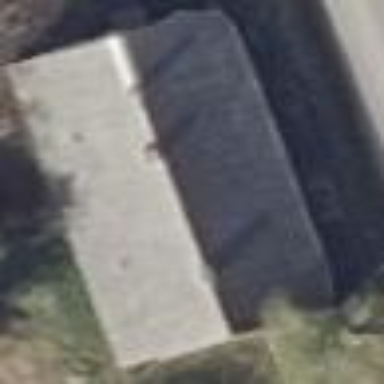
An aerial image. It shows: Building with gabled roof oriented along its structure. The roof is colored grey.